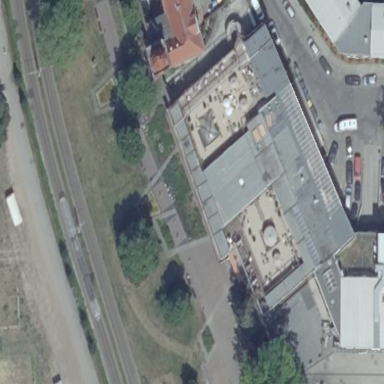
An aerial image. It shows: Commercial building that houses nightclub.